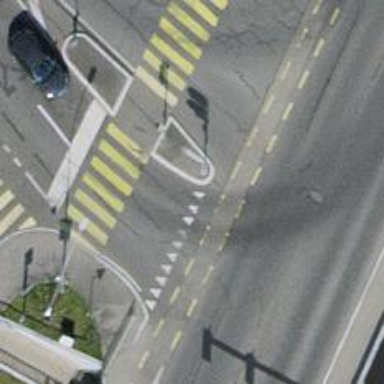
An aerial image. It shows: Kerb barrier.